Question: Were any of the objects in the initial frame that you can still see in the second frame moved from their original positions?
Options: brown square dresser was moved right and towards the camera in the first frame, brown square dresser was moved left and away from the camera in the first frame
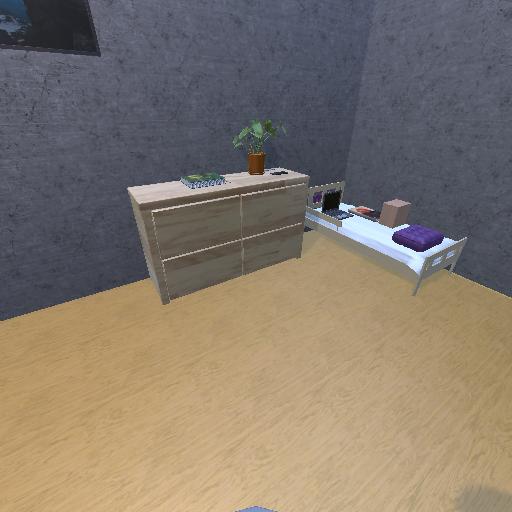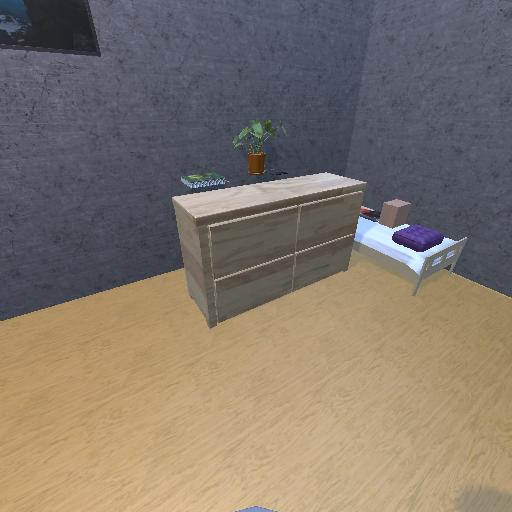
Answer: brown square dresser was moved right and towards the camera in the first frame